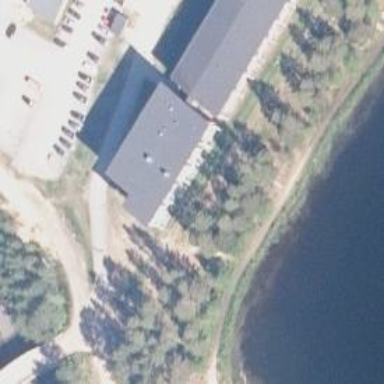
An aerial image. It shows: Hotel building.